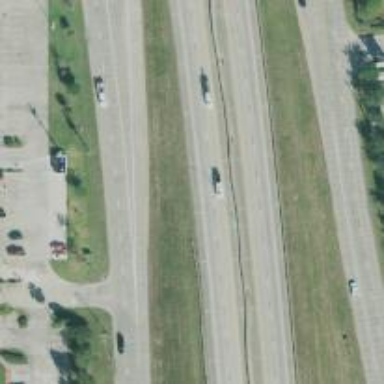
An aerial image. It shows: Motorway.